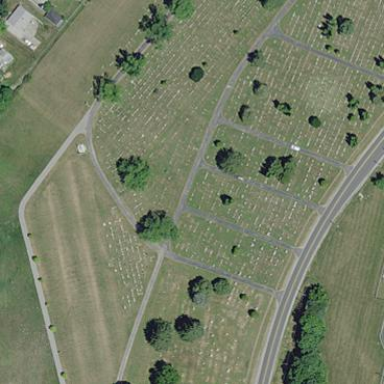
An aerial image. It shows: Graveyard.